Aerial crown-view tile of a tropical tree (Barro Colorado Island, Panama), acquired 20240716:
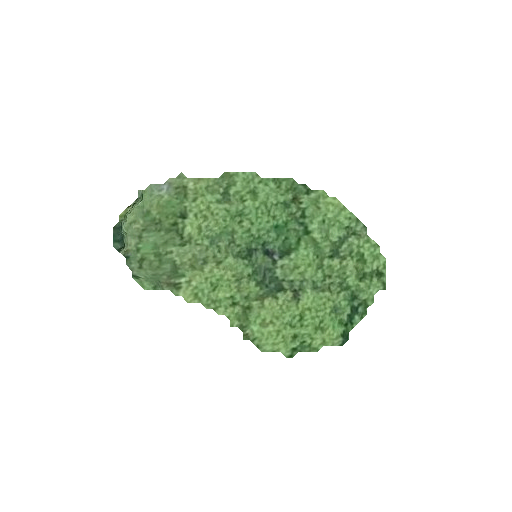
Species: Protium stevensonii
GBIF accepted scientific name: Tetragastris panamensis
Crown area: 53.21 m²